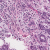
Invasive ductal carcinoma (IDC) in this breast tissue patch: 1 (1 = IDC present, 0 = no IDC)